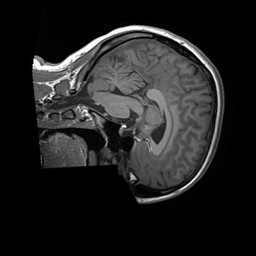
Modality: T1w
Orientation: sagittal
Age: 21
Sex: female
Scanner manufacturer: siemens
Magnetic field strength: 3 T
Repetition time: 1.8 s
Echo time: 0.00232 s